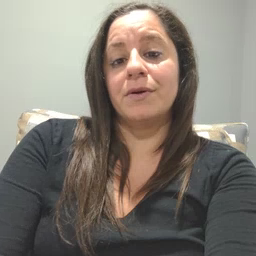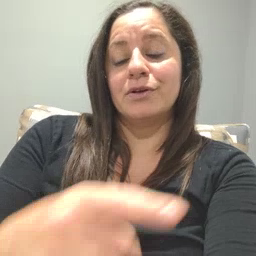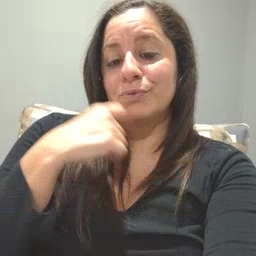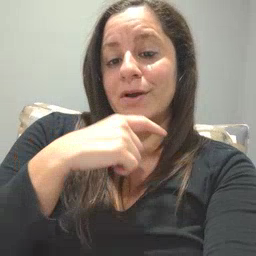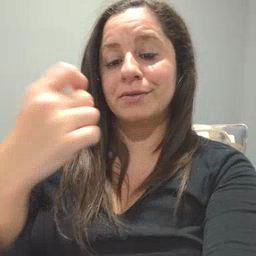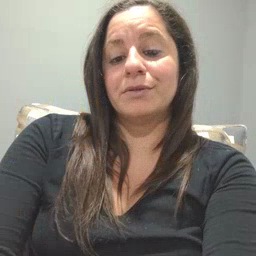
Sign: dryer